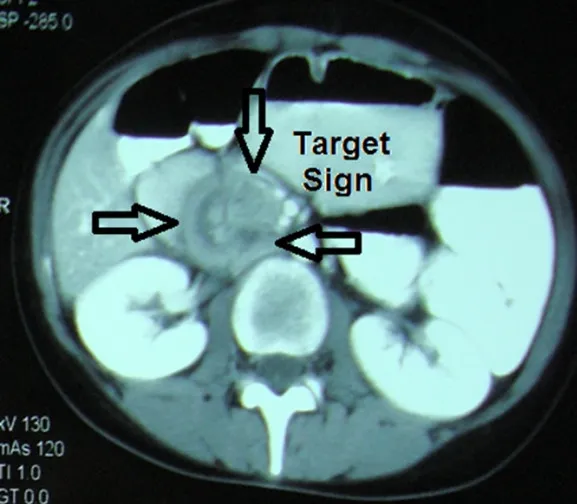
Computerized tomography shows target sign and duodenal obstruction (arrows).
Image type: radiology (ct)